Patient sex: M
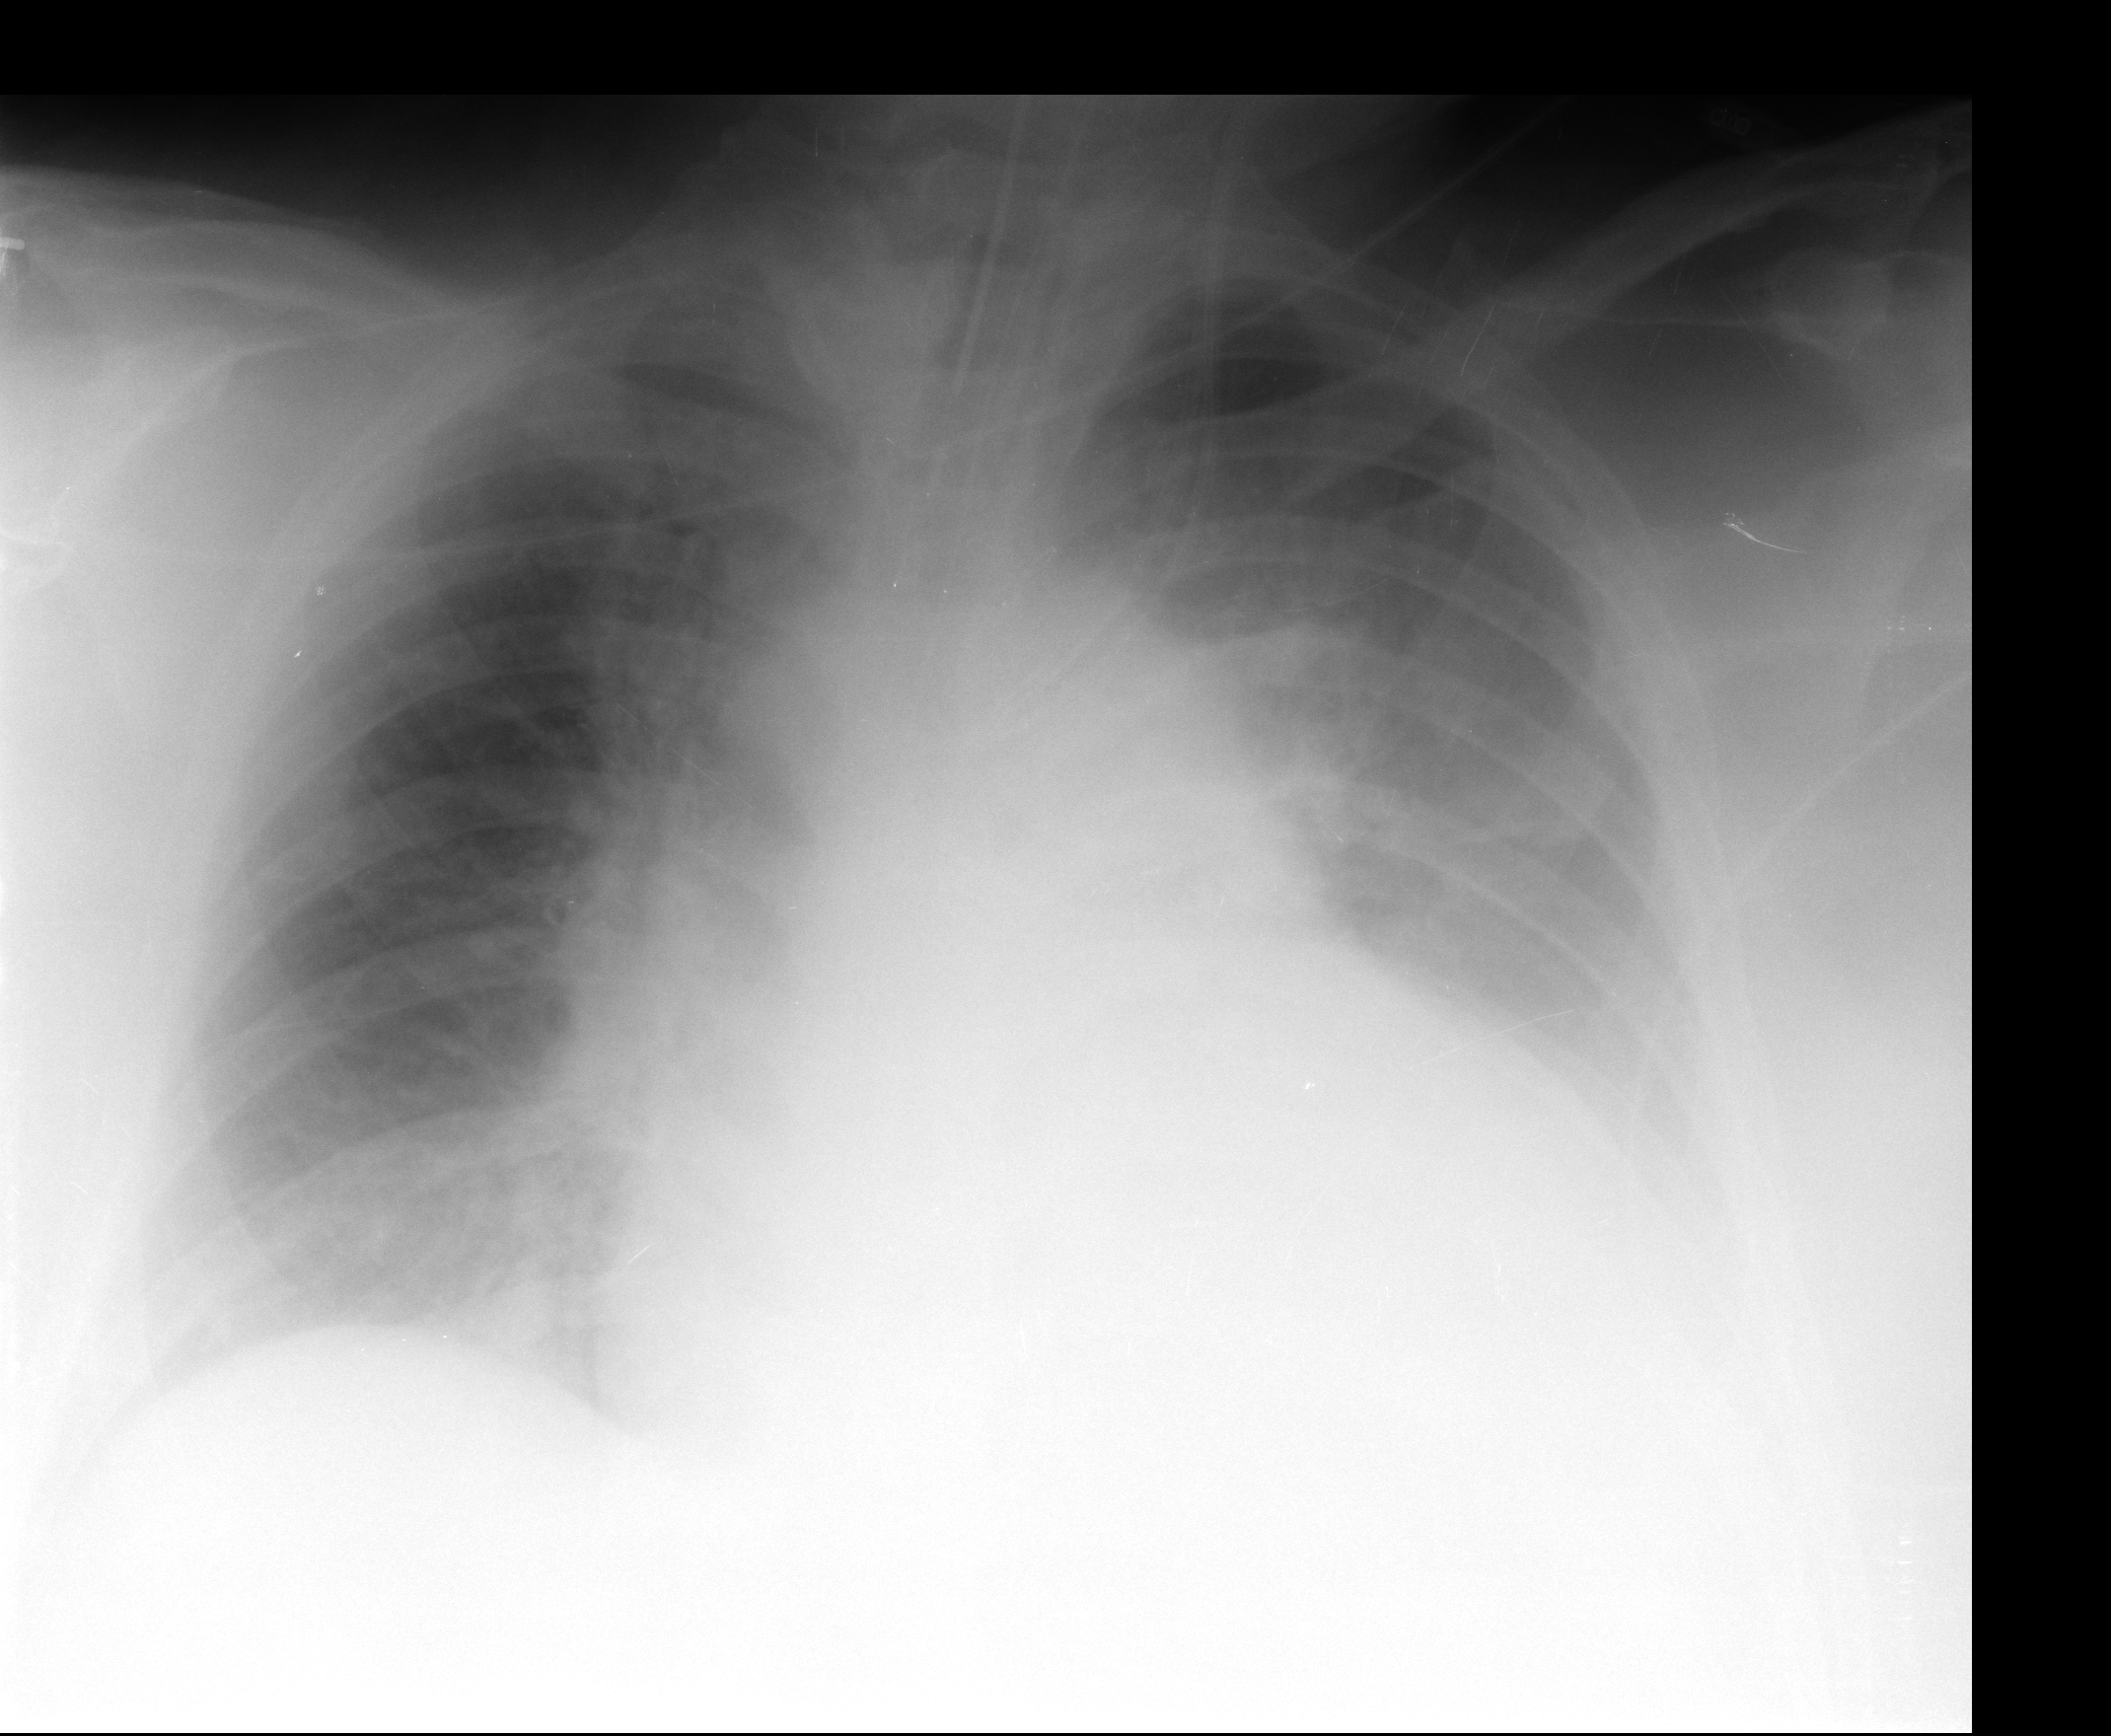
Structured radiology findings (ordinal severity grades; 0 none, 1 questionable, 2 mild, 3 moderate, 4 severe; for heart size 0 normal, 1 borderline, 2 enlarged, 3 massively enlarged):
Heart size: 3
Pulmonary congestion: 2
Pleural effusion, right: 2
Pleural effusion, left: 2
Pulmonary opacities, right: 0
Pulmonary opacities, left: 0
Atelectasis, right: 0
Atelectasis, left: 2